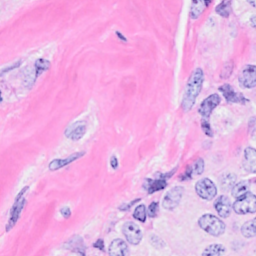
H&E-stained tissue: Breast